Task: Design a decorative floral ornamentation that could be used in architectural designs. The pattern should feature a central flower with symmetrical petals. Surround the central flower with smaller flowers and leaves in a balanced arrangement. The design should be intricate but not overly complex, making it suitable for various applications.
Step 856:
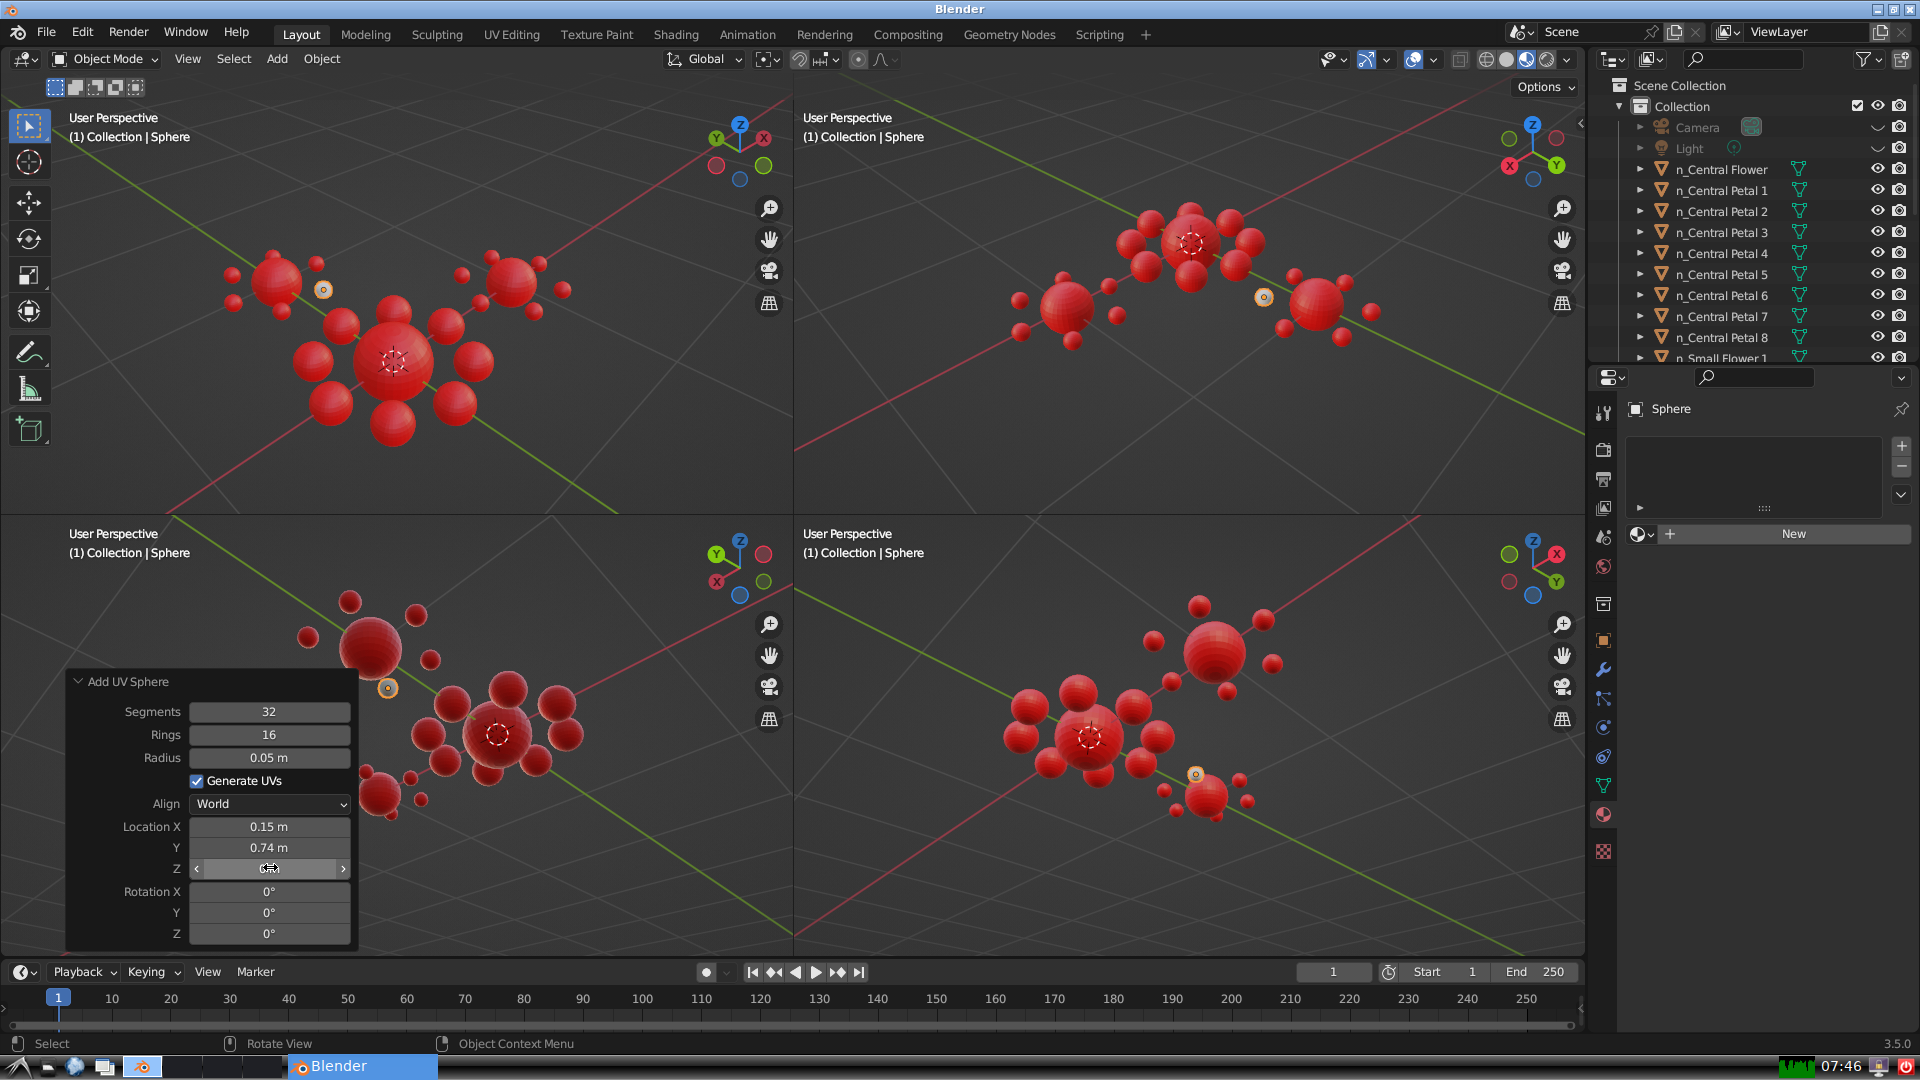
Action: click: no